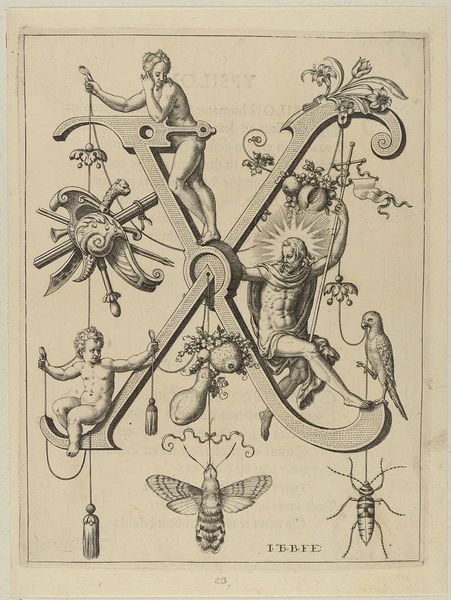
Titel: Der Buchstabe X, Blatt aus der Folge 'Nova Alphati Effictio Historiis'
Künstler: Johann Theodor de Bry
Standort: Hamburg
Institution: Museum für Kunst und Gewerbe Hamburg
Schlagwörter: akt, gott, vogel, blumen, frau, sonne, blatt, frucht, früchte, putto, schrift, papier, frauenakt, fahne, grafik, graphik, ornamente, strauss, fotografie, photographie, panzer, druck, druckgraphik, druckgrafik, stich, seite, waffen, buchstabe, buchstaben, helm, kunst, insekten, wimpel, triumph, heiligenschein, nimbus, christus, jesus christus, insekt, papagei, putten, kupferstich, amoretten, groteske, nckt, alphabet, gerippt, aktdarstellung, weibliche, reproduktionen, jesusbild, x, blumenornamente, christusbild, jesusdarstellung, druckerzeugnisse, insecta, schweifwerk, kerbtiere, hexapoda, vögel, tierornamente, rüstung, ornamentstich, vorlageblätter, schweifgroteske, trophäe